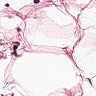
Metastatic tissue present: no